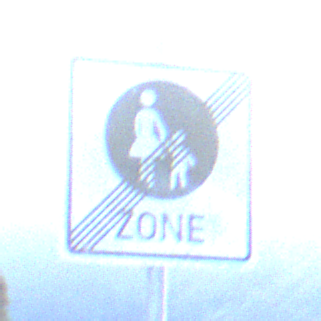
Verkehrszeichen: EndeFussgaengerzone
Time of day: SunriseSunset
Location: Outdoor (RoadRail)
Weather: Clear
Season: NotSpecified
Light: Natural